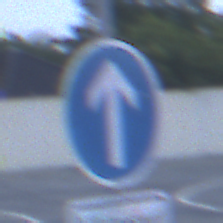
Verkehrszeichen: VorgeschriebeneFahrtrichtungGeradeaus
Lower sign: BesondereFahrzeugeUndTransportgueter12
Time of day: SunriseSunset
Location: Outdoor (Suburban)
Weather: PartlyCloudy
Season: NotSpecified
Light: Natural